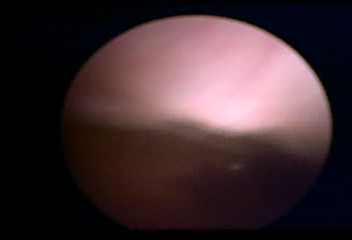
Modality: WLC
Class: Normal mucosa
Bladder cancer association: No